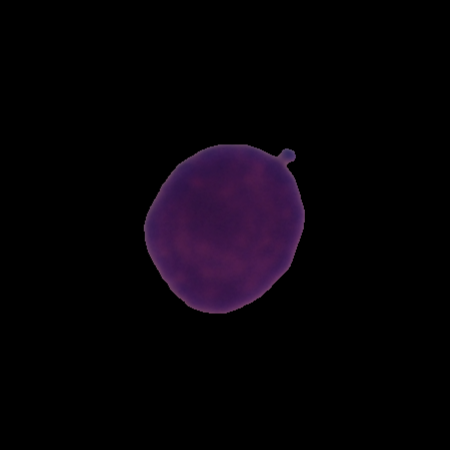
Label: healthy